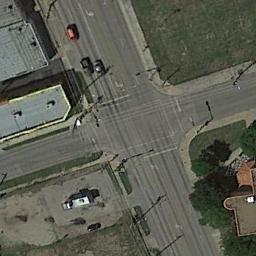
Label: intersection